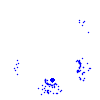
Particle: electron